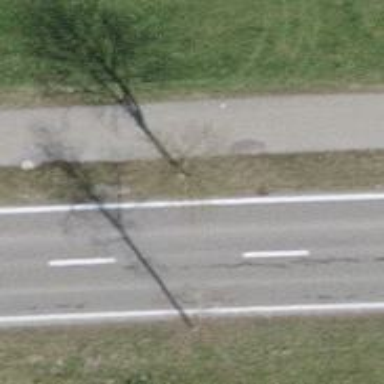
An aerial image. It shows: Urban area featuring tree as natural element.